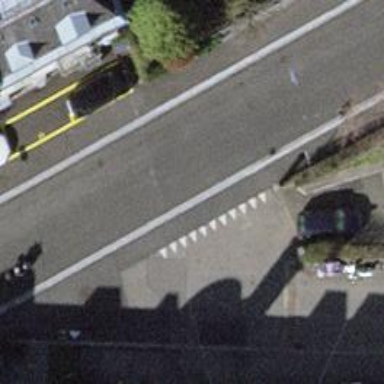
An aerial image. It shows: Unmarked crossing with traffic calming table.